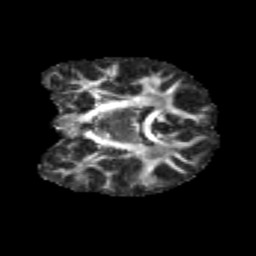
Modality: FA
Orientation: coronal
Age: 11
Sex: male
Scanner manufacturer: siemens
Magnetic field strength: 3 T
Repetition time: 3.8 s
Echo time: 0.07 s